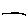
Label: line